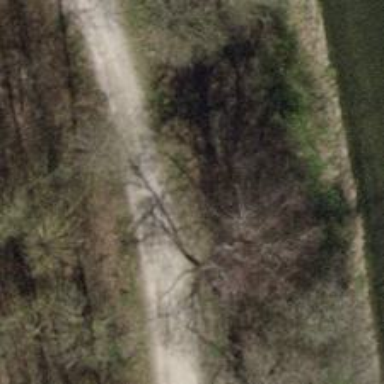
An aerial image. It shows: Track with compacted grade 2 surface.